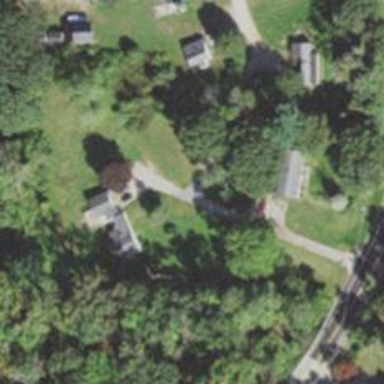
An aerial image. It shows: Residential driveway designated as service road.